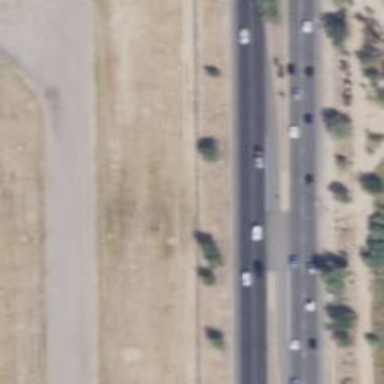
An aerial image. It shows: Primary link highway.